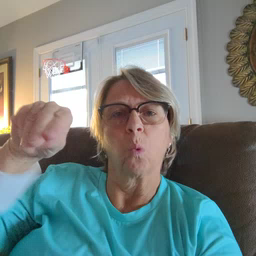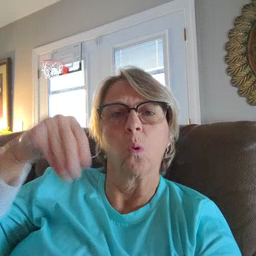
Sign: store